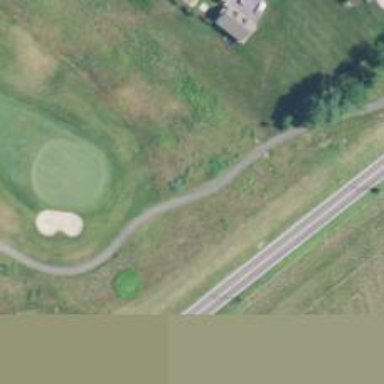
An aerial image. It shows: Pathway for golfing.